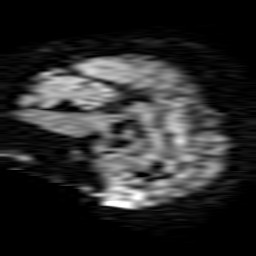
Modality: TRACE
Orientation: sagittal
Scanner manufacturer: ge
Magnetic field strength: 1.5 T
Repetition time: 7.5 s
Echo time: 0.0965 s